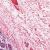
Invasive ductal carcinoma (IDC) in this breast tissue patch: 0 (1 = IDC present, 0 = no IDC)